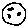
Label: moon